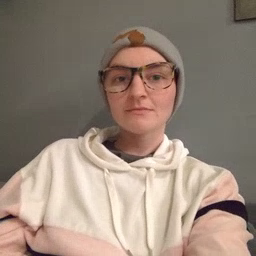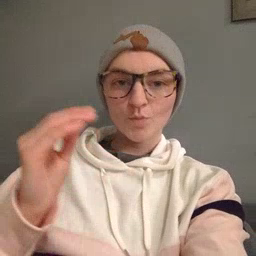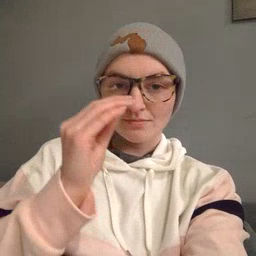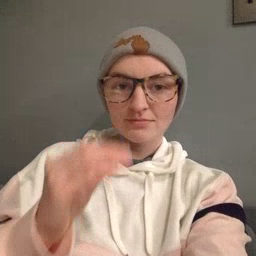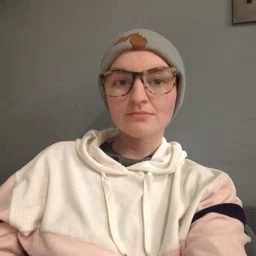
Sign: kiss